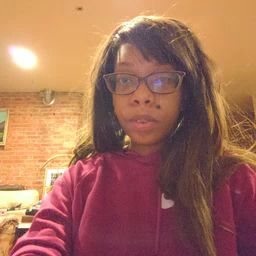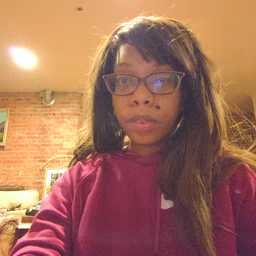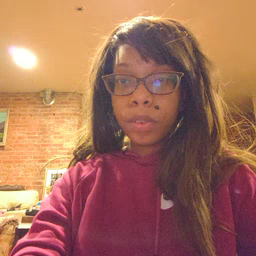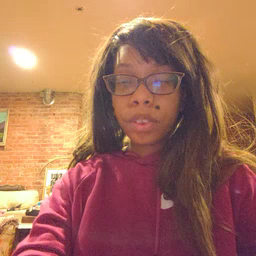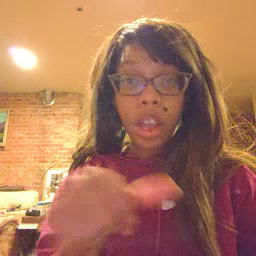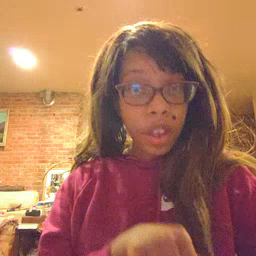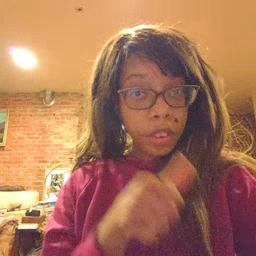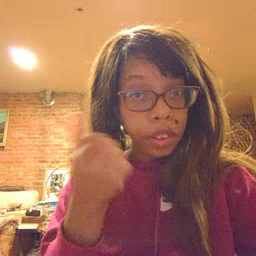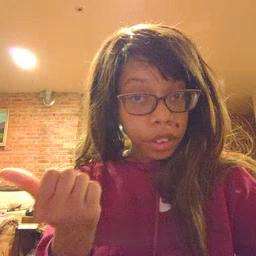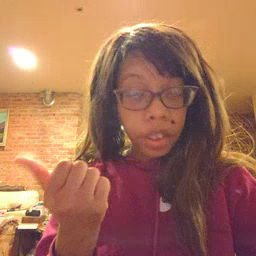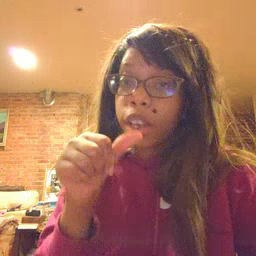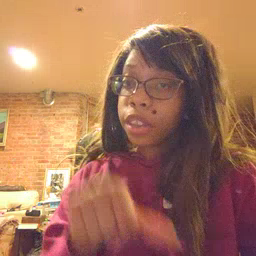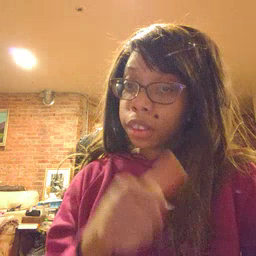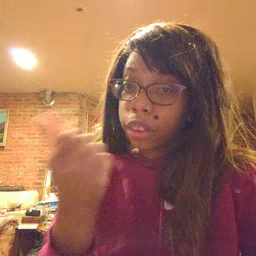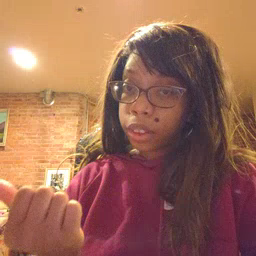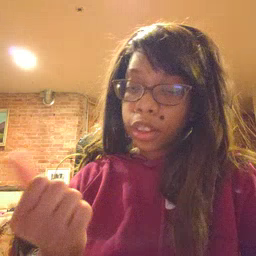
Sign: another